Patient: sex M, age 51
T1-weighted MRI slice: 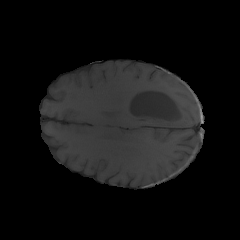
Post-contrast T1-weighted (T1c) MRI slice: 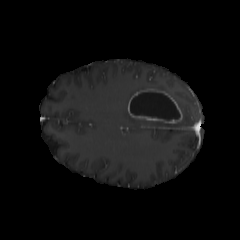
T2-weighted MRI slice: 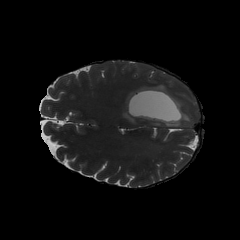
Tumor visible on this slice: yes
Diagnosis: Glioblastoma, IDH-wildtype
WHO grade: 4